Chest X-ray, AP view. Patient: 30 years old, sex M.
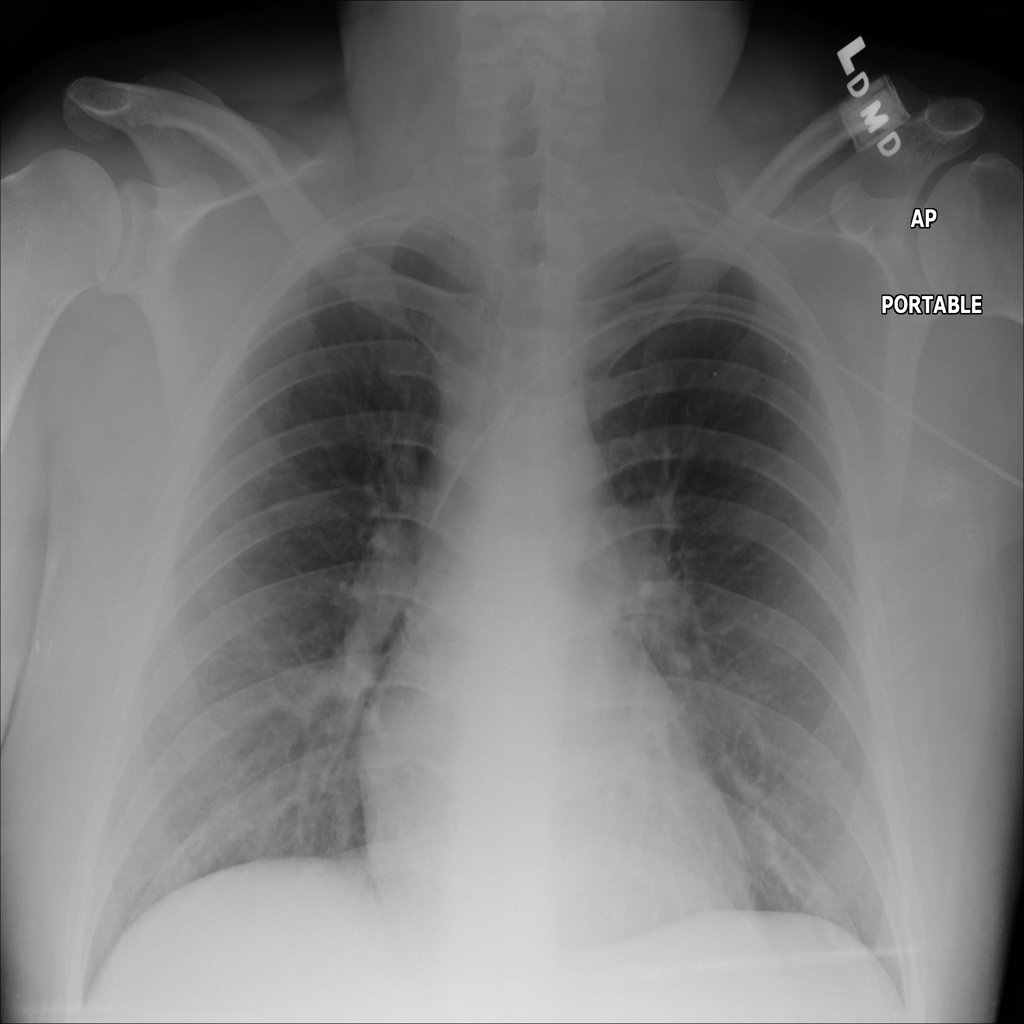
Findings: No Finding